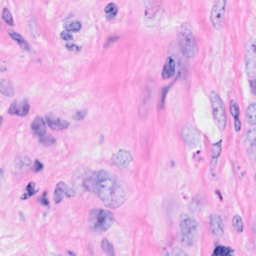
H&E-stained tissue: Breast